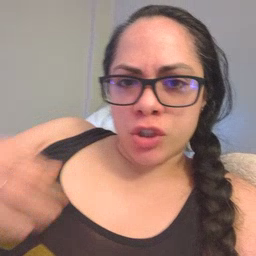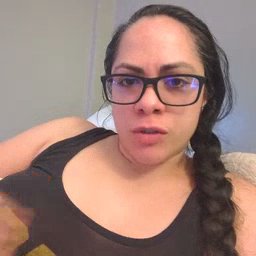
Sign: shirt